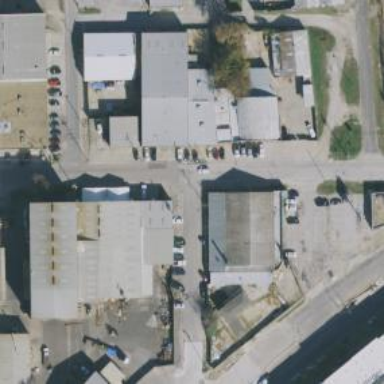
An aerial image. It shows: Commercial building.